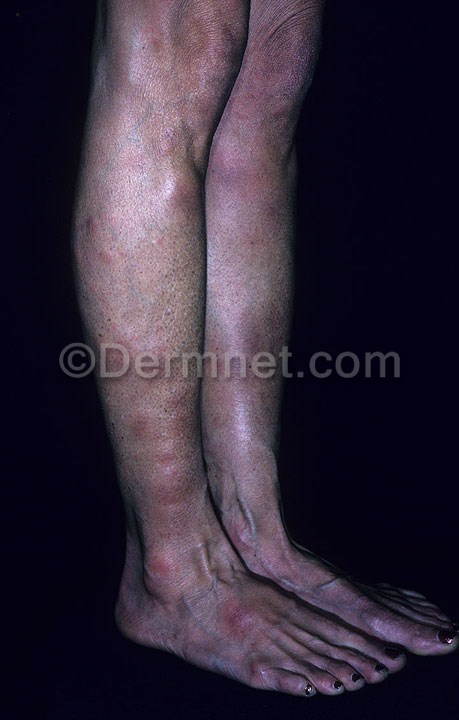
Disease: Urticaria Hives